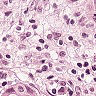
Metastatic tissue present: yes